Field crop: maize
Growth stage: 2
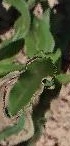
Species: maize